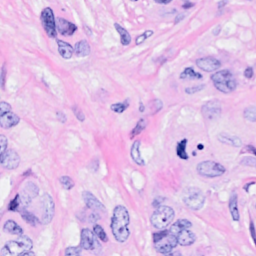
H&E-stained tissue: Breast